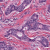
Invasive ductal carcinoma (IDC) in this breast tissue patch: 1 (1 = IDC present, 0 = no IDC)